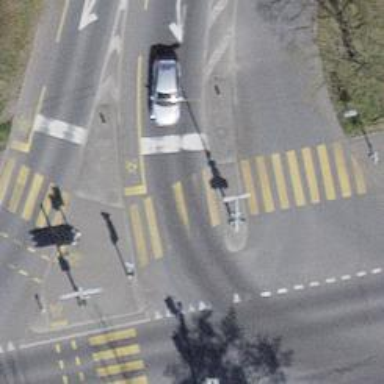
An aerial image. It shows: Traffic calming island.